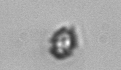
Label: Heterocapsa_rotundata